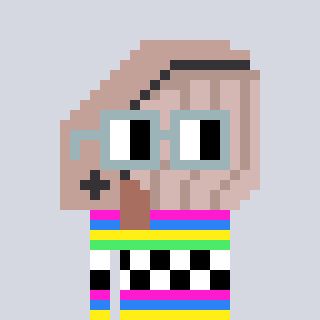
a pixel art character with square dark gray glasses, a whale-shaped head and a bege-colored body on a cool background